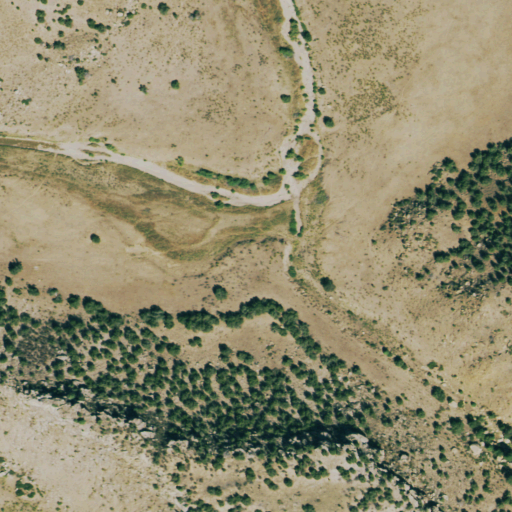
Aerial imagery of valley in Colorado named Bull Canyon containing shrub, grassland, and evergreen forest